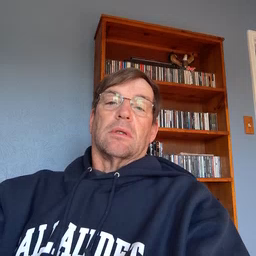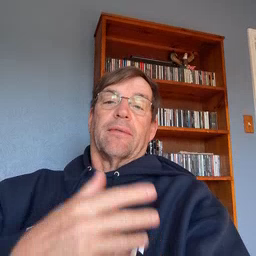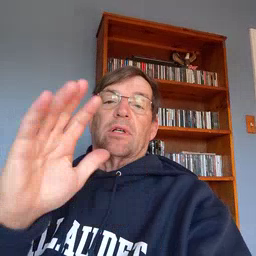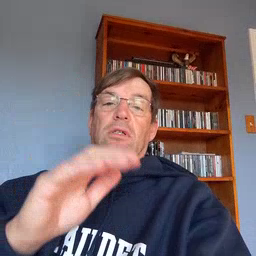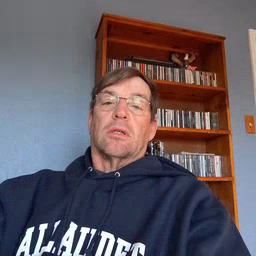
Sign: finish